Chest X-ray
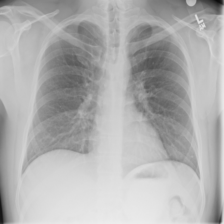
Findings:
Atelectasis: negative
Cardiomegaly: negative
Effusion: negative
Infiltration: negative
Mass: negative
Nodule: negative
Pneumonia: negative
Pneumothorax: negative
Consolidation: negative
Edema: negative
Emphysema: negative
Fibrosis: negative
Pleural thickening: negative
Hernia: negative